Question: Everything is ok unless authing in this code. That returns "false". This is my first try with this class I'm already beginner for laravel. I don't know that is really basic problem but I can not see the problem, that's why I ask this.
'''
public function signupDone(){
$rules = array(
'username' => 'required|unique:users|min:5', // Minumum 5 Characters and Unique
'password' => 'required|min:8', // Password must be 8 characters, at least
'password2' => 'same:password', // Password2 must be same of password
'email' => 'required|email|unique:users' // Email must be an e-mail adress unique
);
$validation_result = Validator::make(Input::all(), $rules);
if($validation_result->fails()){
return Redirect::to('signup')->withErrors($validation_result);
}
$user = new Users;
$user->username = Input::get('username');
$user->password = Hash::make(Input::get('password'));
$user->email = Input::get('email');
if($user->save()){
if(Auth::attempt(array("username"=>$user->username, "password"=>Input::get('password')))){
return Redirect::to('/');
}
else{
return "false";
}
}
'''
Thanks.
EDIT:
/config/auth.php
'''
<?php
return array(
'driver' => 'eloquent',
'model' => 'Users',
'table' => 'users',
'reminder' => array(
'email' => 'emails.auth.reminder',
'table' => 'password_reminders',
'expire' => 60,
),
);
'''
And users table:

Users Model:
'''
<?php
use Illuminate\Auth\UserTrait;
use Illuminate\Auth\UserInterface;
use Illuminate\Auth\Reminders\RemindableTrait;
use Illuminate\Auth\Reminders\RemindableInterface;
class Users extends Eloquent implements UserInterface, RemindableInterface {
use UserTrait, RemindableTrait;
/**
* The database table used by the model.
*
* @var string
*/
protected $table = 'users';
/**
* The attributes excluded from the model's JSON form.
*
* @var array
*/
protected $hidden = array('password', 'remember_token');
}
'''
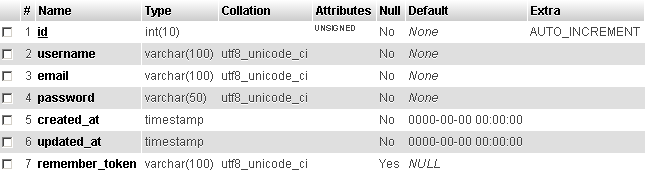
Answer: As @user3158900 noticed correctly, your password column needs to be , otherwise the hash will be truncated become useless.
Still there's no need to use 'Auth::attempt' if you the users credentials are valid (because he just created his account).
In such cases you can just use <URL>
'''
if($user->save()){
Auth::login($user);
return Redirect::to('/');
}
'''
There's no need to check if the login worked because:
1. You are not validating credentials
2. If anything drastically goes wrong an exception will be thrown
If the user for some reason doesn't get logged in without error there's still your 'auth' filter that will redirect to a login form (I suppose)